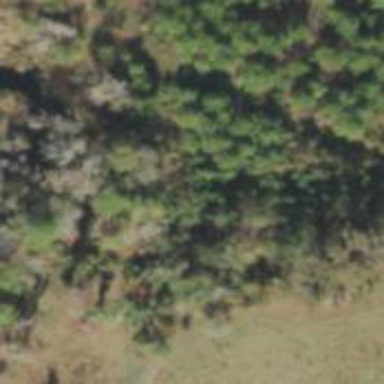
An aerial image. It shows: Mixed woodland with various types of leaves.